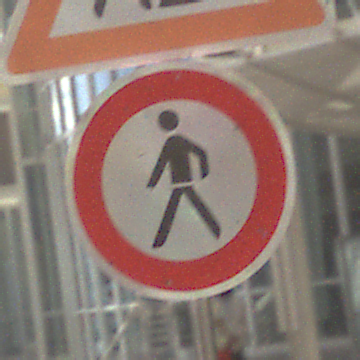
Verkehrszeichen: VerbotFussgaenger
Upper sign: Arbeitsstelle
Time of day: MorningAfternoon
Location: Outdoor (Urban)
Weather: PartlyCloudy
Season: NotSpecified
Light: Natural